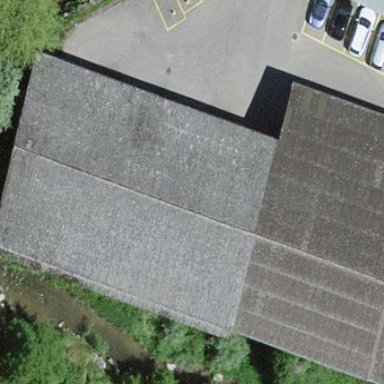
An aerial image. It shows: Rural barn.